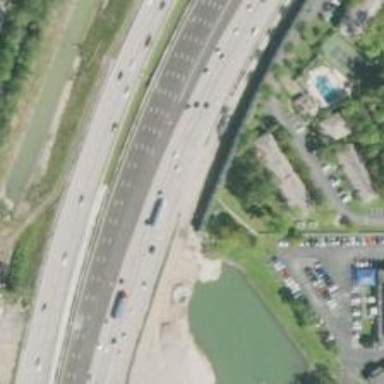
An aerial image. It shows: Motorway link road with diamond junction.